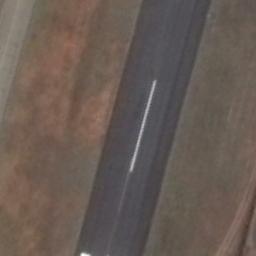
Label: runway